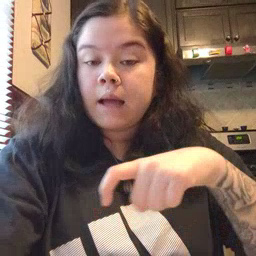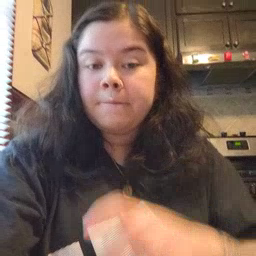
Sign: time